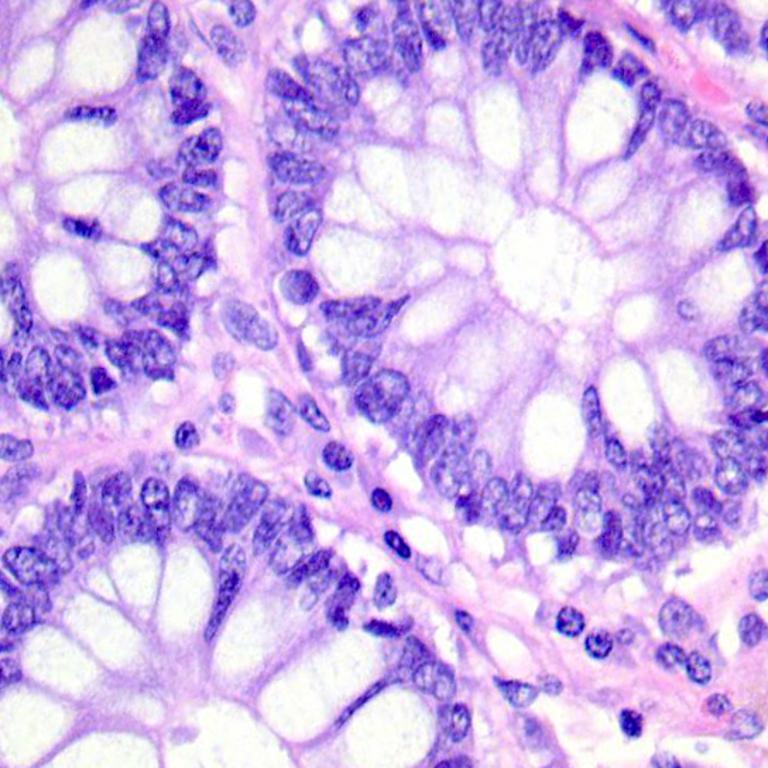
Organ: colon
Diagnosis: benign